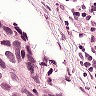
Metastatic tissue present: yes